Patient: sex M, age 71
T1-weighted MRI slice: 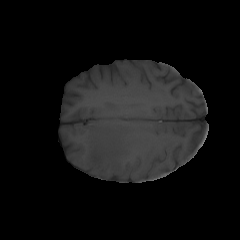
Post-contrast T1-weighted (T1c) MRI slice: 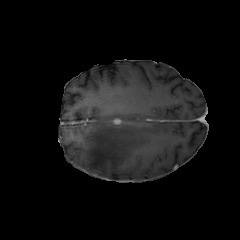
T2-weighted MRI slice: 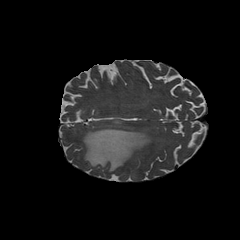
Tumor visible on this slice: yes
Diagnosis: Glioblastoma, IDH-wildtype
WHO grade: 4